Interaction volume radius: 10 \u00c5
Interaction volume height: 10 \u00c5
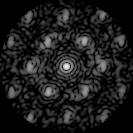
Disorder parameter: 0.4646